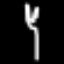
Label: fork